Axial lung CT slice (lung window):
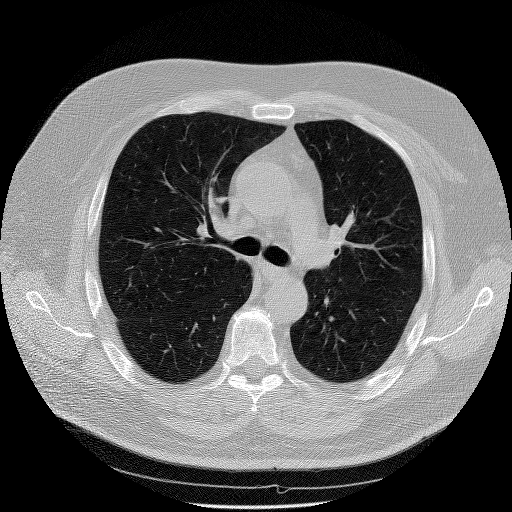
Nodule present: no